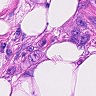
Metastatic tissue present: yes